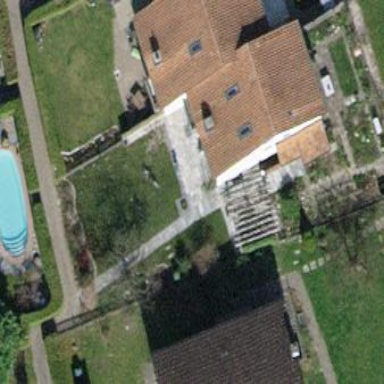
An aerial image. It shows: Terrace building.